Field crop: maize
Growth stage: 2
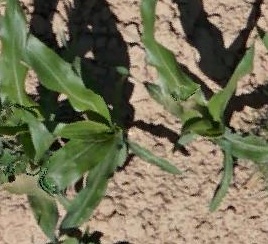
Species: maize